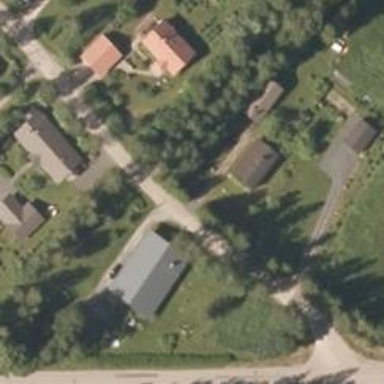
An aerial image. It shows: Residential road.